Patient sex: F
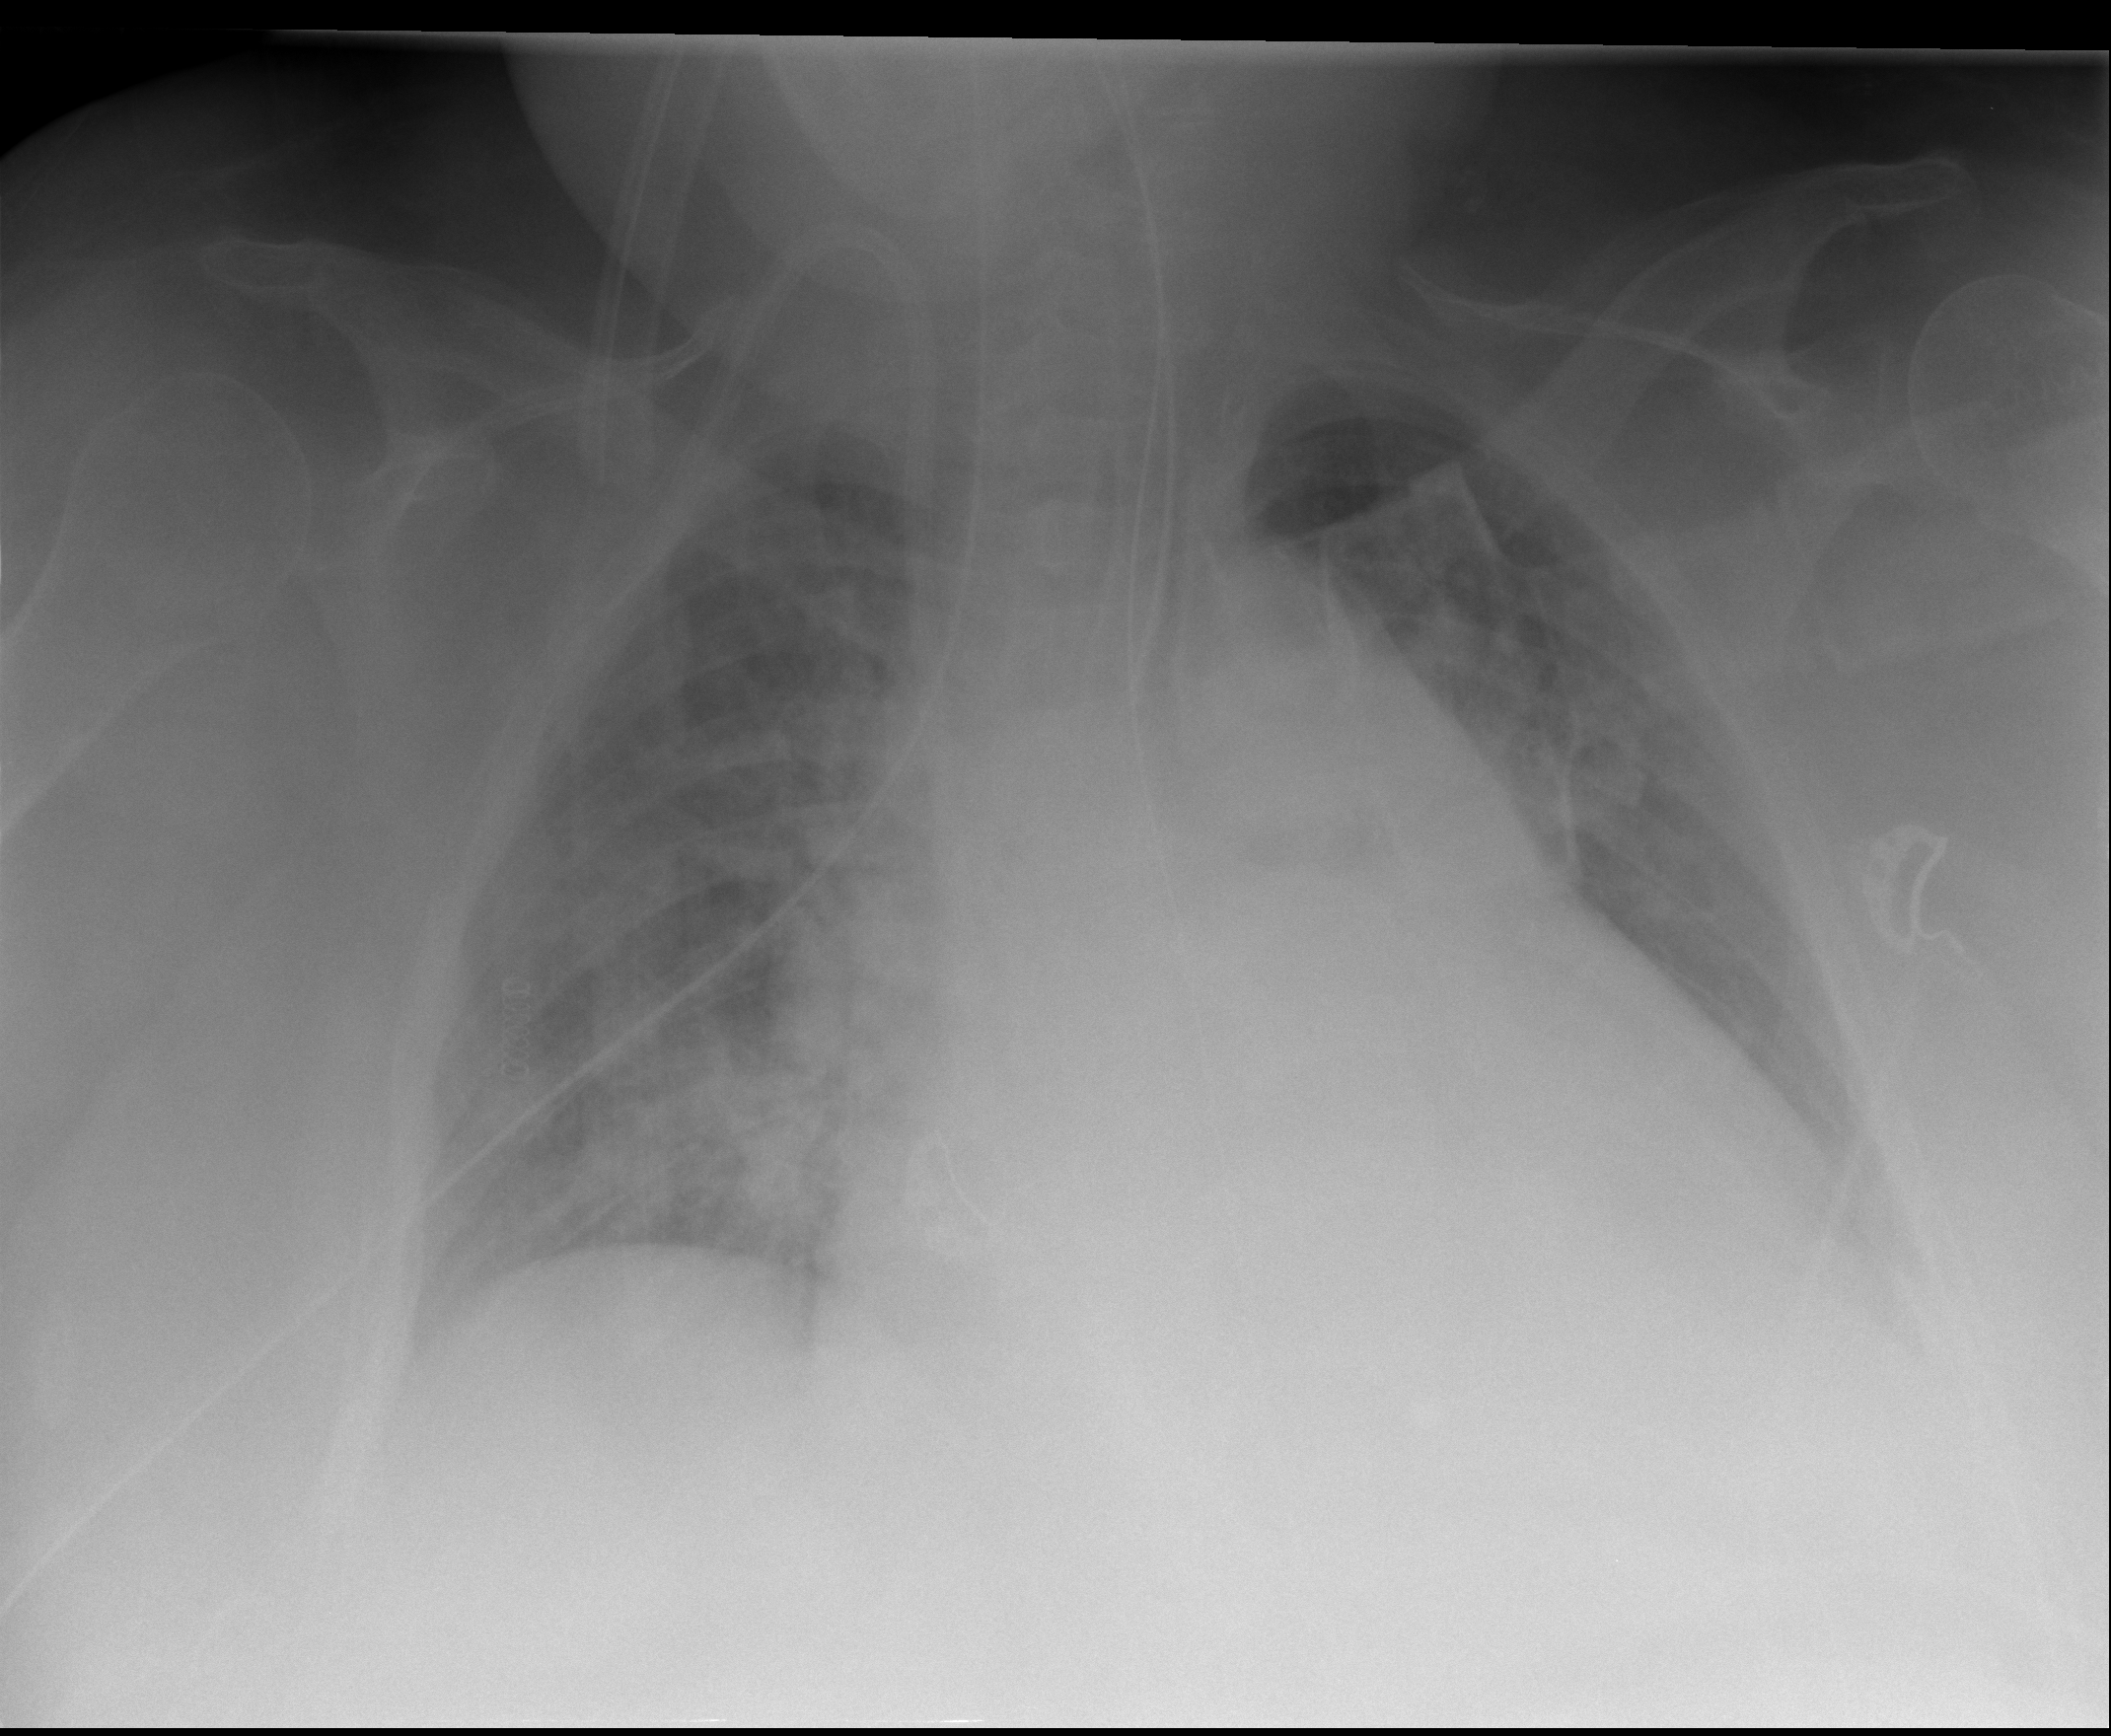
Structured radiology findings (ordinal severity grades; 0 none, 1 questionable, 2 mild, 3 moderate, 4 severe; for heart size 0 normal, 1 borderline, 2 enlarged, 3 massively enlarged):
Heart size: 3
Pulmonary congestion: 3
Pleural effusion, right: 2
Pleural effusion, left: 2
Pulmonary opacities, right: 3
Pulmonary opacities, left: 2
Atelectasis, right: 2
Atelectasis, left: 0